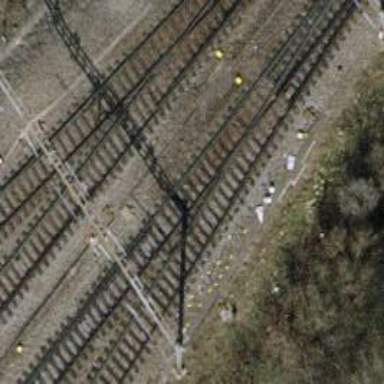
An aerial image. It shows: Rail yard with electrified contact lines for the trains.